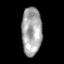
Tissue: skin
Cell type: Endothelial cells
Senescence score: 0.2622
Nuclear area (px): 952
Mean DAPI intensity: 165.371